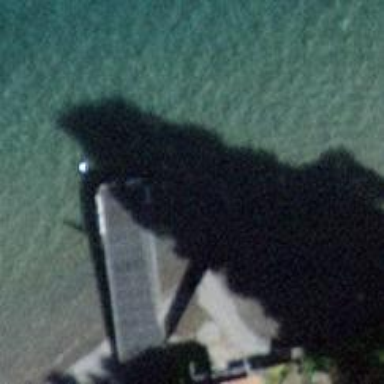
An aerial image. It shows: Man-made pier.